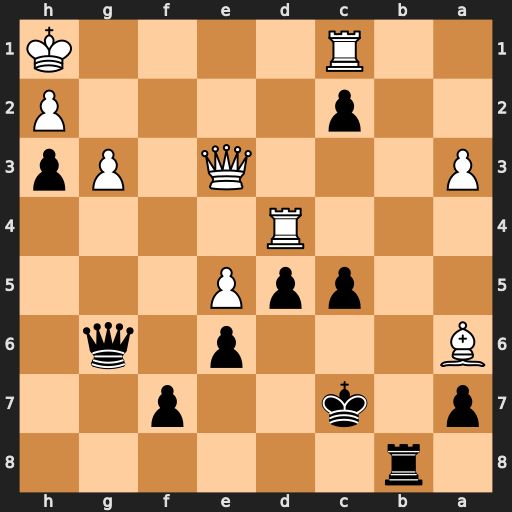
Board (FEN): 1r6/p1k2p2/B3p1q1/2ppP3/3R4/P3Q1Pp/2p4P/2R4K
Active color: b
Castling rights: -
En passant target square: -
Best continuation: cxd4 Qxd4 Kd8 Kg1 Rb1